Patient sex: M
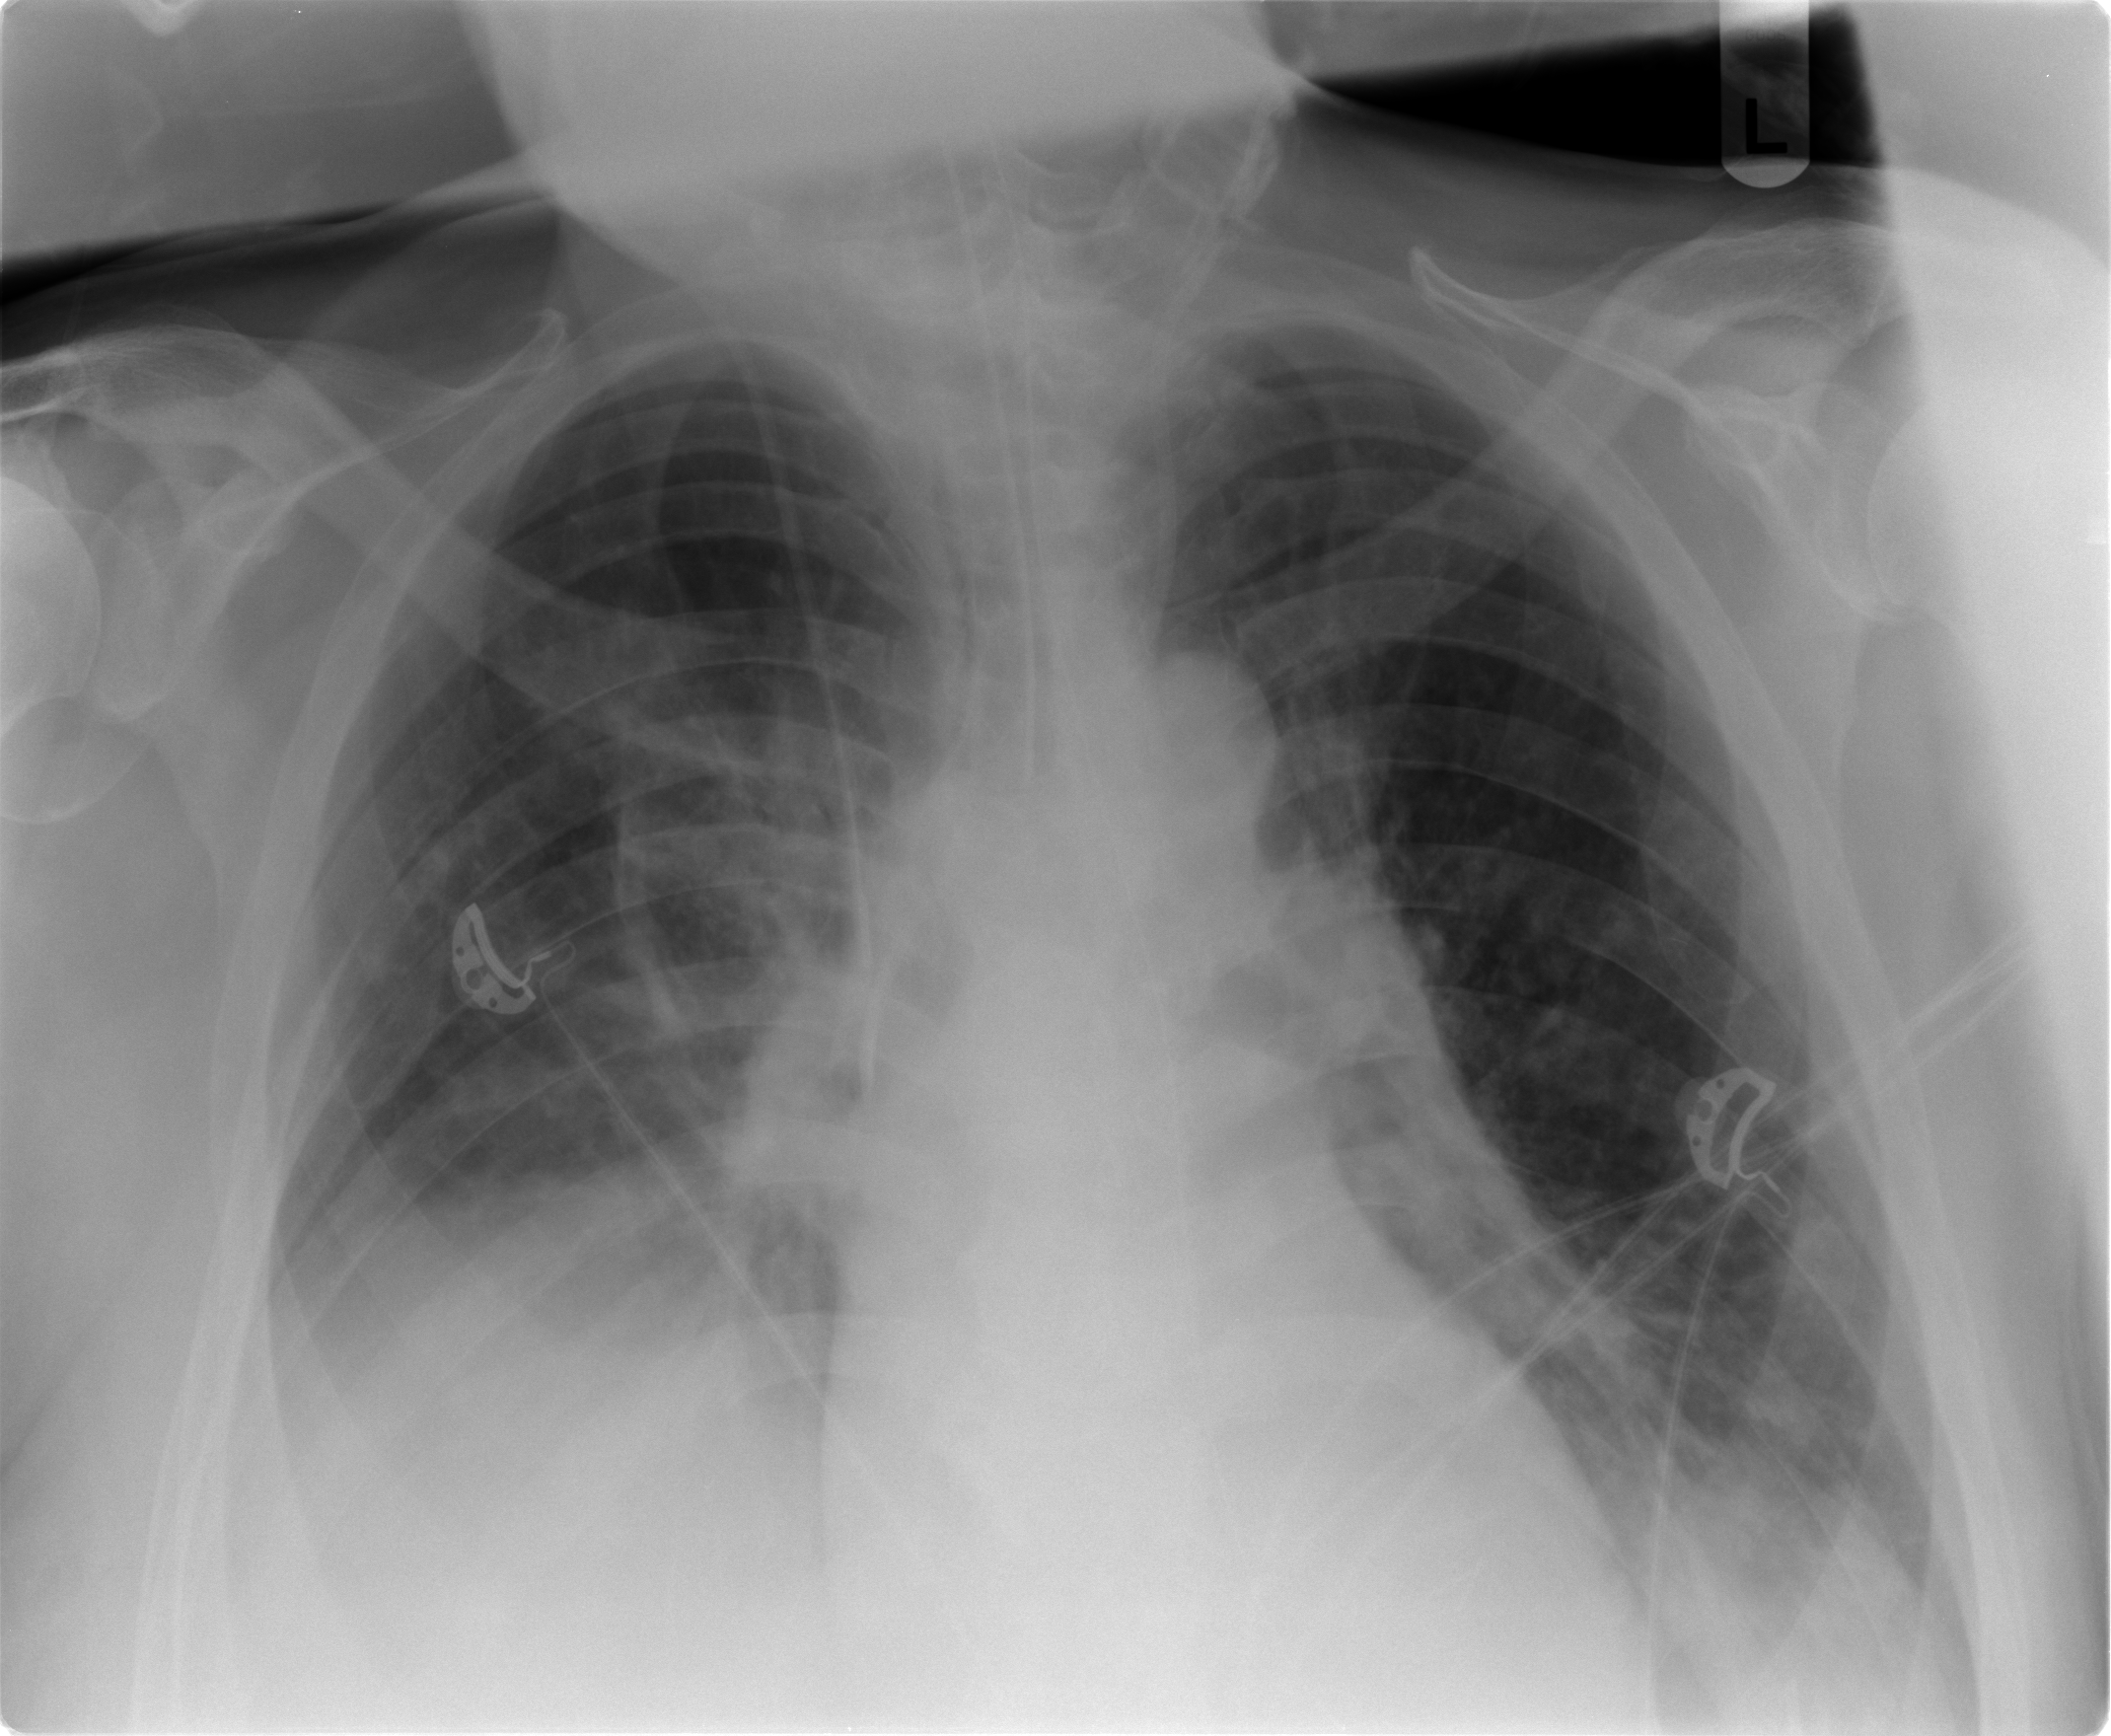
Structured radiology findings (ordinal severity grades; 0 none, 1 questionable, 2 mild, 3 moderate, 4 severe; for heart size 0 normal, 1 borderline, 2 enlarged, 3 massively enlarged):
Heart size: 0
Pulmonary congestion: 1
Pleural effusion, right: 2
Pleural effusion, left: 2
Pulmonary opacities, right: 1
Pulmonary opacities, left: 1
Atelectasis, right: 2
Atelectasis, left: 2